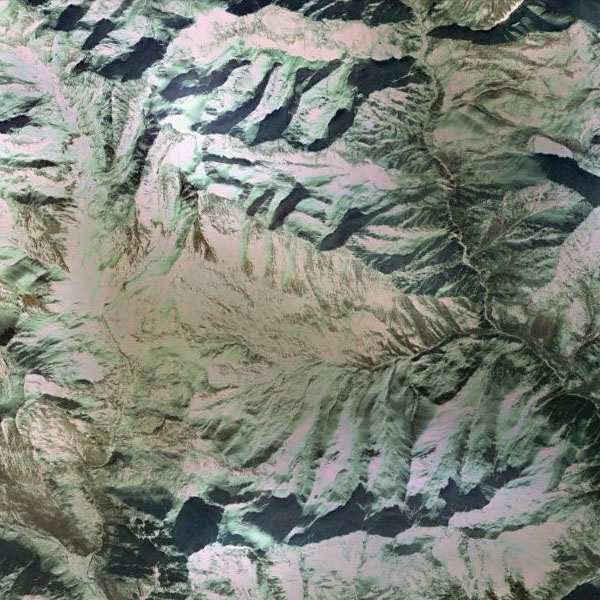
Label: Mountain